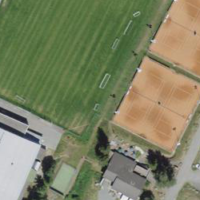
EUNIS habitat code: 53
Species observed at this site:
Sorbus aucuparia